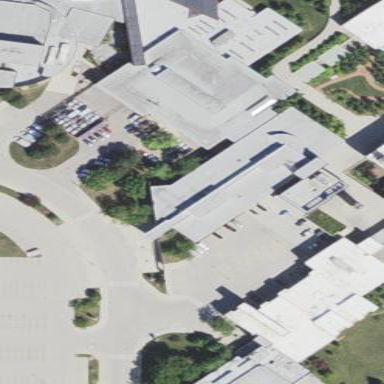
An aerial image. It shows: College building.